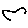
Label: bird